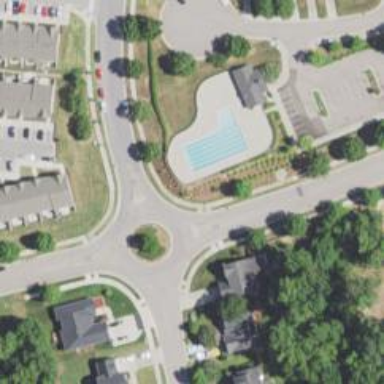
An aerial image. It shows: Residential road with roundabout.